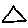
Label: triangle